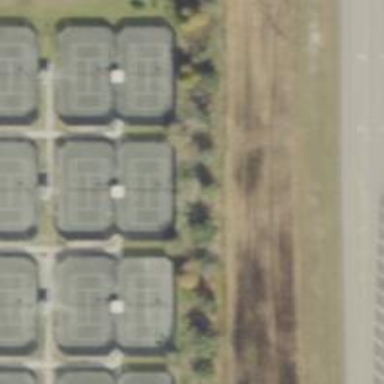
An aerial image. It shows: Tennis court with asphalt surface.